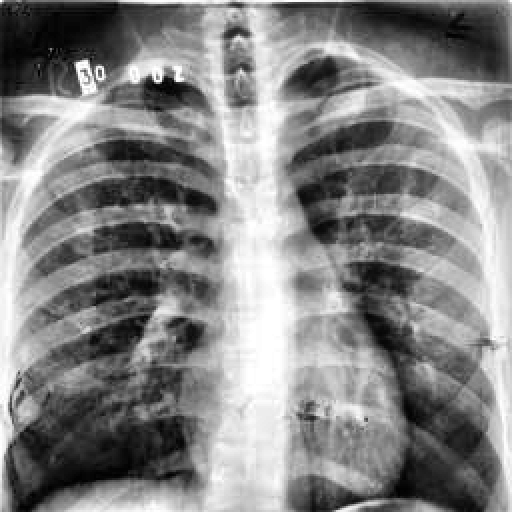
Finding: TUBERCULOSIS